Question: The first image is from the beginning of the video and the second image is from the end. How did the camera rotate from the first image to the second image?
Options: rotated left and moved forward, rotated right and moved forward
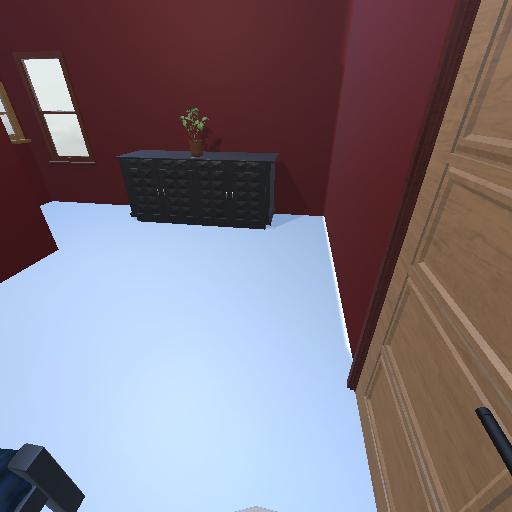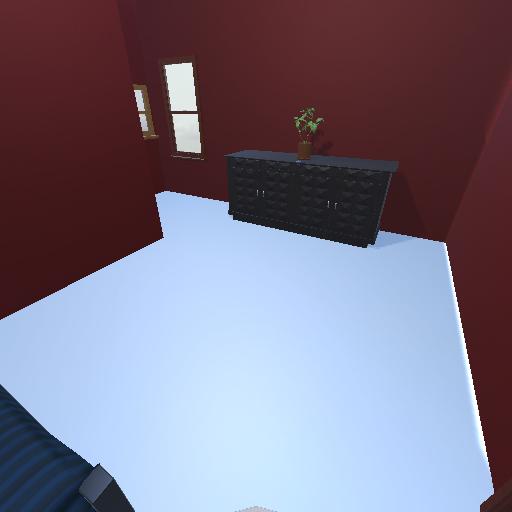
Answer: rotated left and moved forward